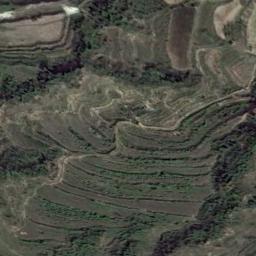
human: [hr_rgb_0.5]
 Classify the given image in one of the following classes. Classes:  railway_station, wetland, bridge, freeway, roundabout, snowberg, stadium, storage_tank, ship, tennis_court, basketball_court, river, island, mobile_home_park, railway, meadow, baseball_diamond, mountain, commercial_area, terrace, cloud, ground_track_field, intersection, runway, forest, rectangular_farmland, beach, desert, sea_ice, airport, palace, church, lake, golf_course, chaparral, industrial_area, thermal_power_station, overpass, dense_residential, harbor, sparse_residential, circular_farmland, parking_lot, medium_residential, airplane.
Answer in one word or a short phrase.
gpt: terrace